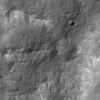
Atmospheric dust classification: not_dusty